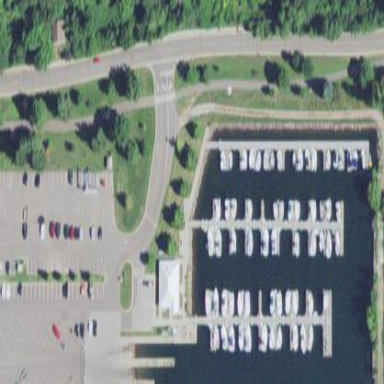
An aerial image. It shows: Marina area for leisure land.